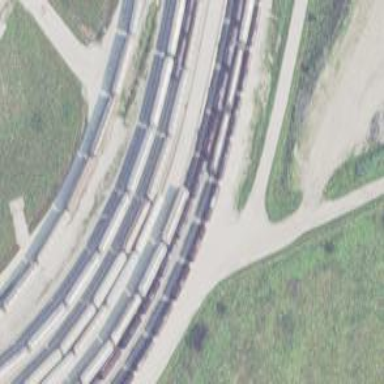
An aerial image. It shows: Rail spur service.